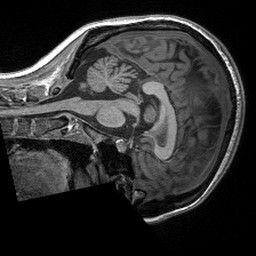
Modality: T1w
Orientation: sagittal
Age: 19
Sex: female
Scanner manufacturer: siemens
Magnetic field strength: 3 T
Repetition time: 2.4 s
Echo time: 0.00191 s